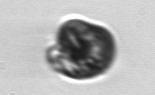
Label: Proterythropsis